Aerial crown-view tile of a tropical tree (Barro Colorado Island, Panama), acquired 20250616:
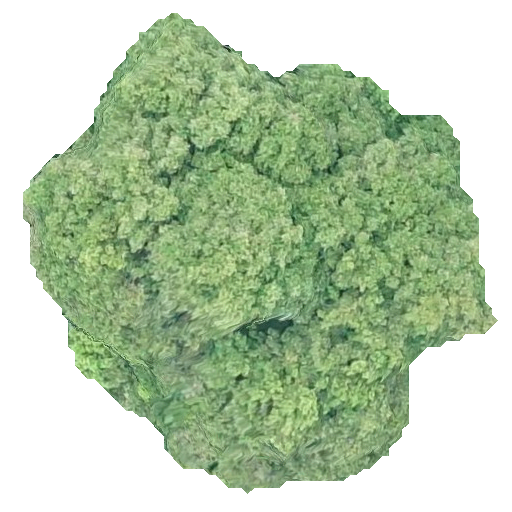
Species: Prioria copaifera
GBIF accepted scientific name: Prioria copaifera
Crown area: 217.505 m²